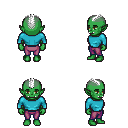
a pixel art fantasy rpg character, female body template, orc, green skin, teal long-sleeve shirt, magenta pants, white short mohawk hairstyle, four views (front, back, left, right), 2x2 character sprite sheet, small pixel art, hard edges, no anti-aliasing